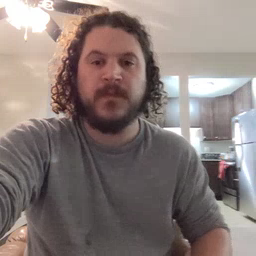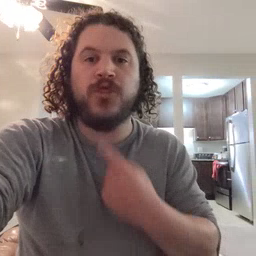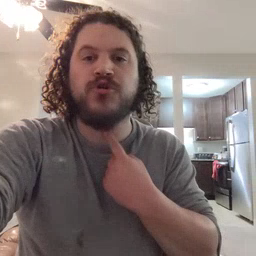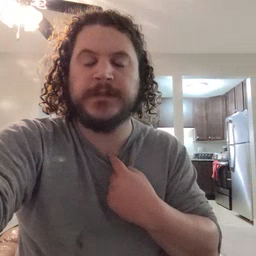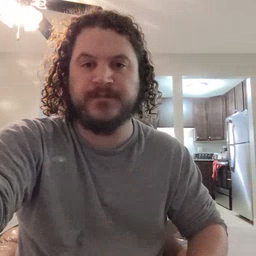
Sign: thirsty